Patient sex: F
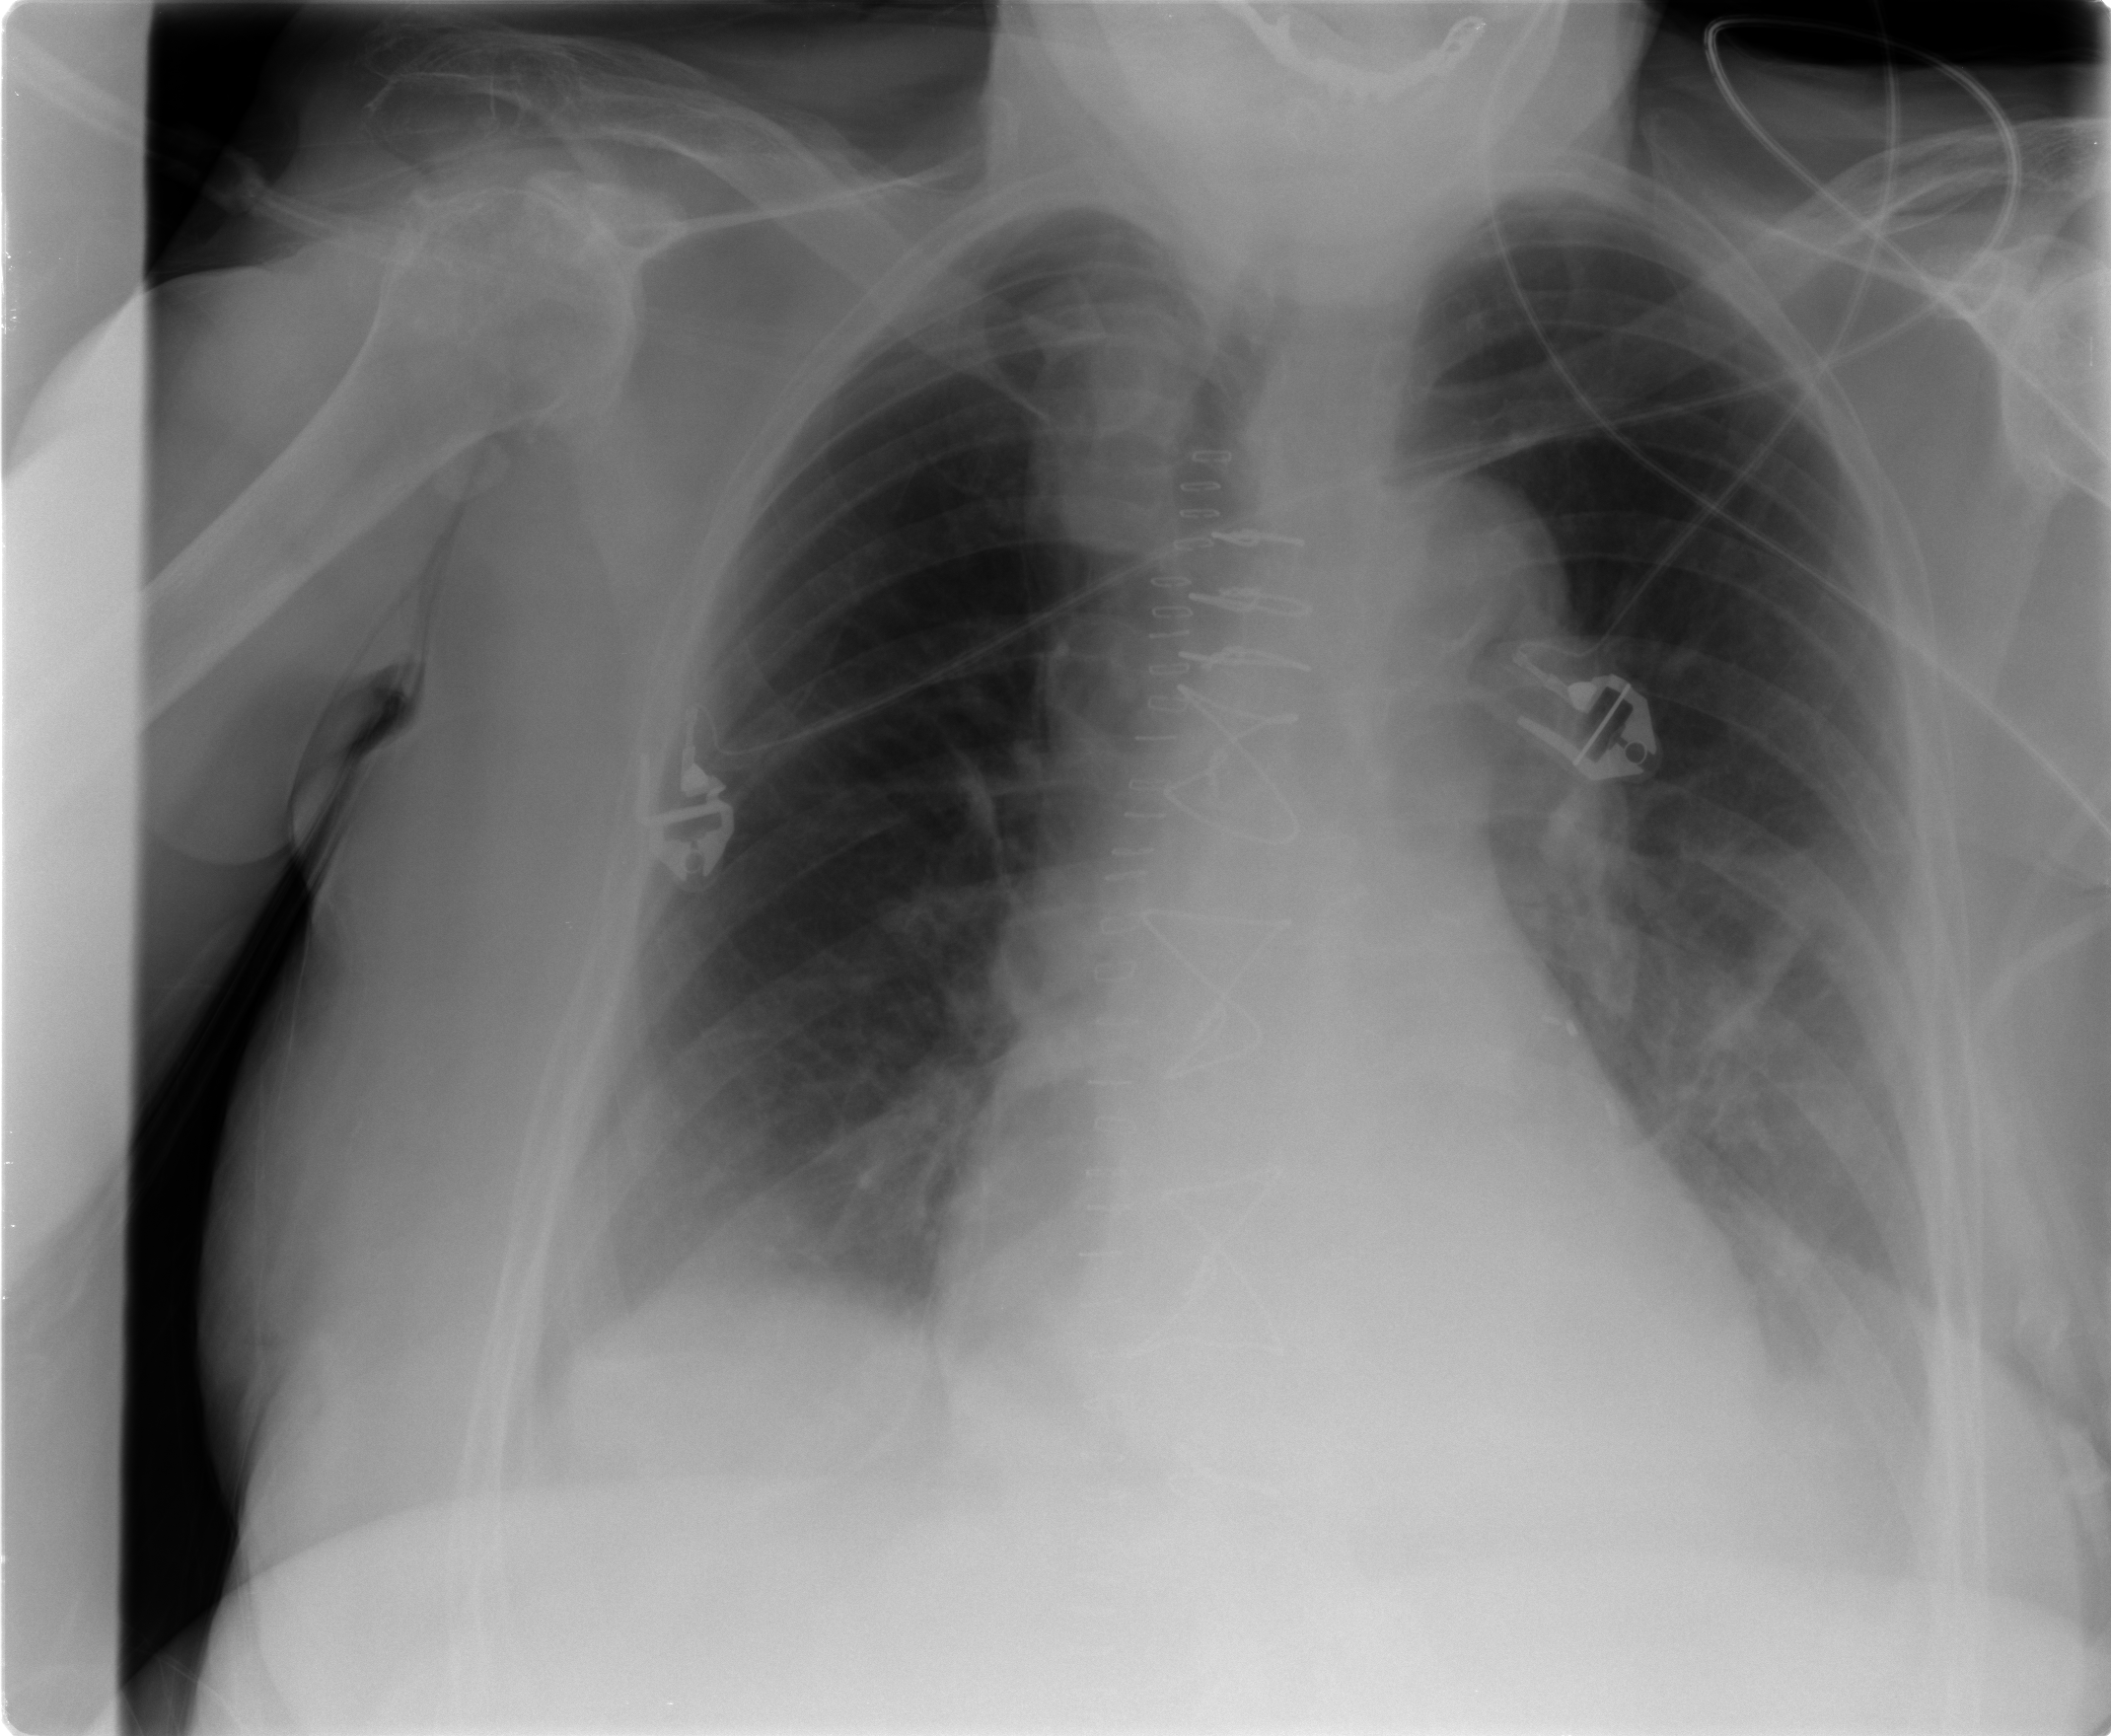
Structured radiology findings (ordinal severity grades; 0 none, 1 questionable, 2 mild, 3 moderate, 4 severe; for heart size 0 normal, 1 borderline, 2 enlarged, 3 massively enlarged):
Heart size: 2
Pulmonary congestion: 0
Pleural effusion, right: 2
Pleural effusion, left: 2
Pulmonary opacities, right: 0
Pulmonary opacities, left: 0
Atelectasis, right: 2
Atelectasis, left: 2